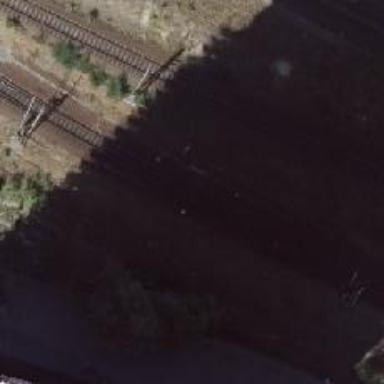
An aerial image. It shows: Railway signal.